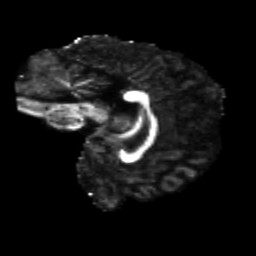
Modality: FA
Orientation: sagittal
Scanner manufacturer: siemens
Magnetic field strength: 3 T
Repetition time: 4.16 s
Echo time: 0.0806 s